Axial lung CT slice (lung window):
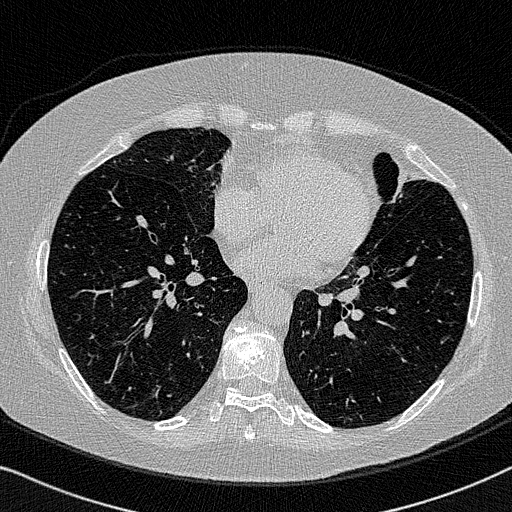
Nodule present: no